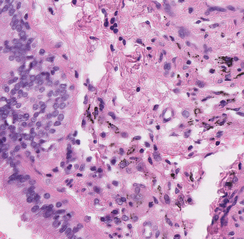
Tumor epithelial tissue: yes
Tumor-associated stroma tissue: yes
Normal tissue: no